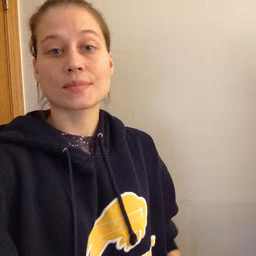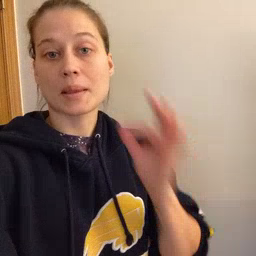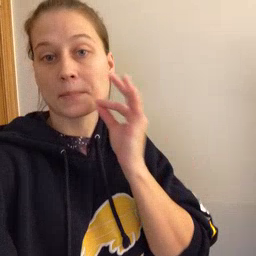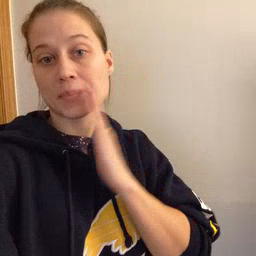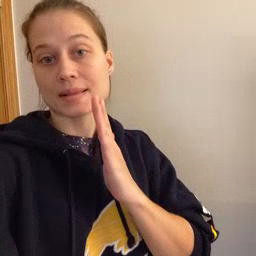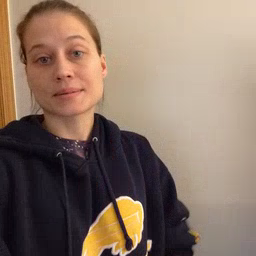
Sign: bee